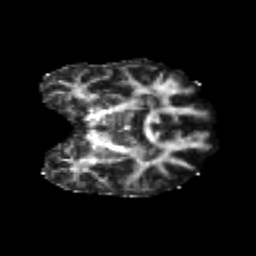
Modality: FA
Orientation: coronal
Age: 25
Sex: female
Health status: healthy
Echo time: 0.074 s